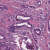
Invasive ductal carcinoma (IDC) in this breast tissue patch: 1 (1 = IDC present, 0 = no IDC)